Field crop: tomato
Growth stage: 1
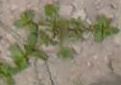
Species: portulaca